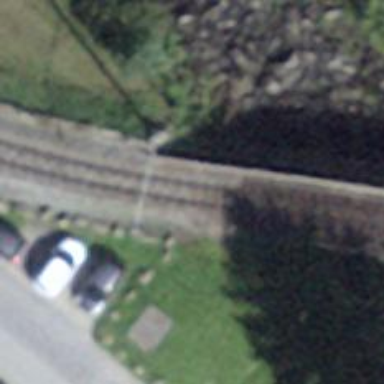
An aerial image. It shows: Narrow-gauge railway bridge with electrified contact line.